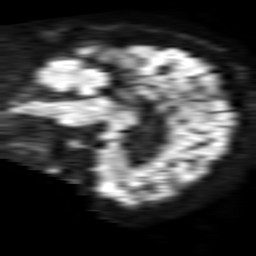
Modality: TRACE
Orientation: sagittal
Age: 86
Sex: female
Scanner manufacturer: philips
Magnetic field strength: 1.5 T
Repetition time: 3.403 s
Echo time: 0.06922 s